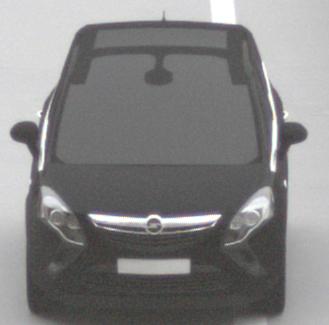
Make: Opel
Model: Zafira Tourer 1.8
Detailed model: Zafira (C) Tourer
Model produced from: 2012/01
Model produced until: 2015/06
Doors: 5
Color: black
Road condition: dry road
Daytime: morning or afternoon
Contrast: low contrast